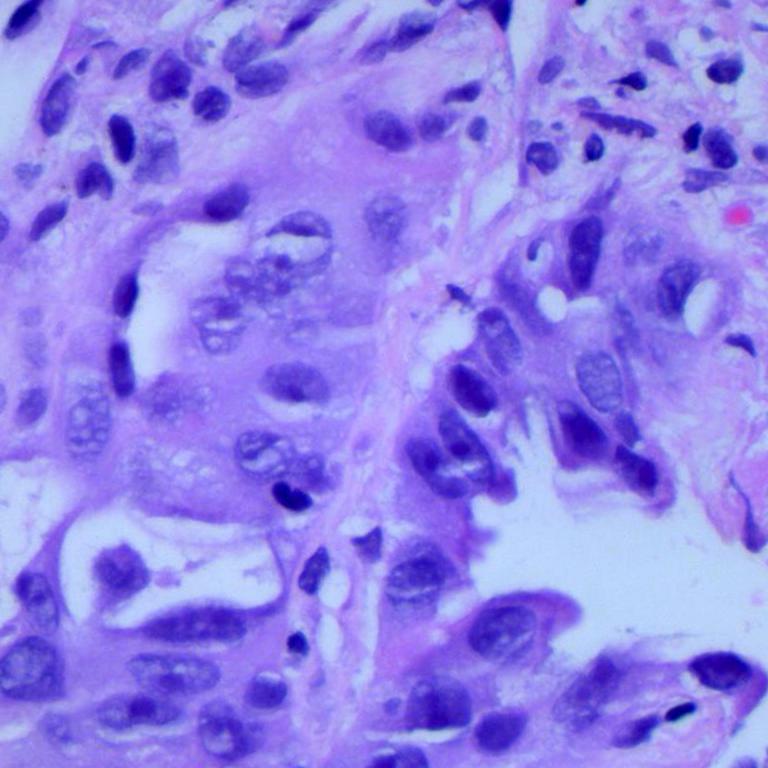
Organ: lung
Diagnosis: adenocarcinomas